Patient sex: F
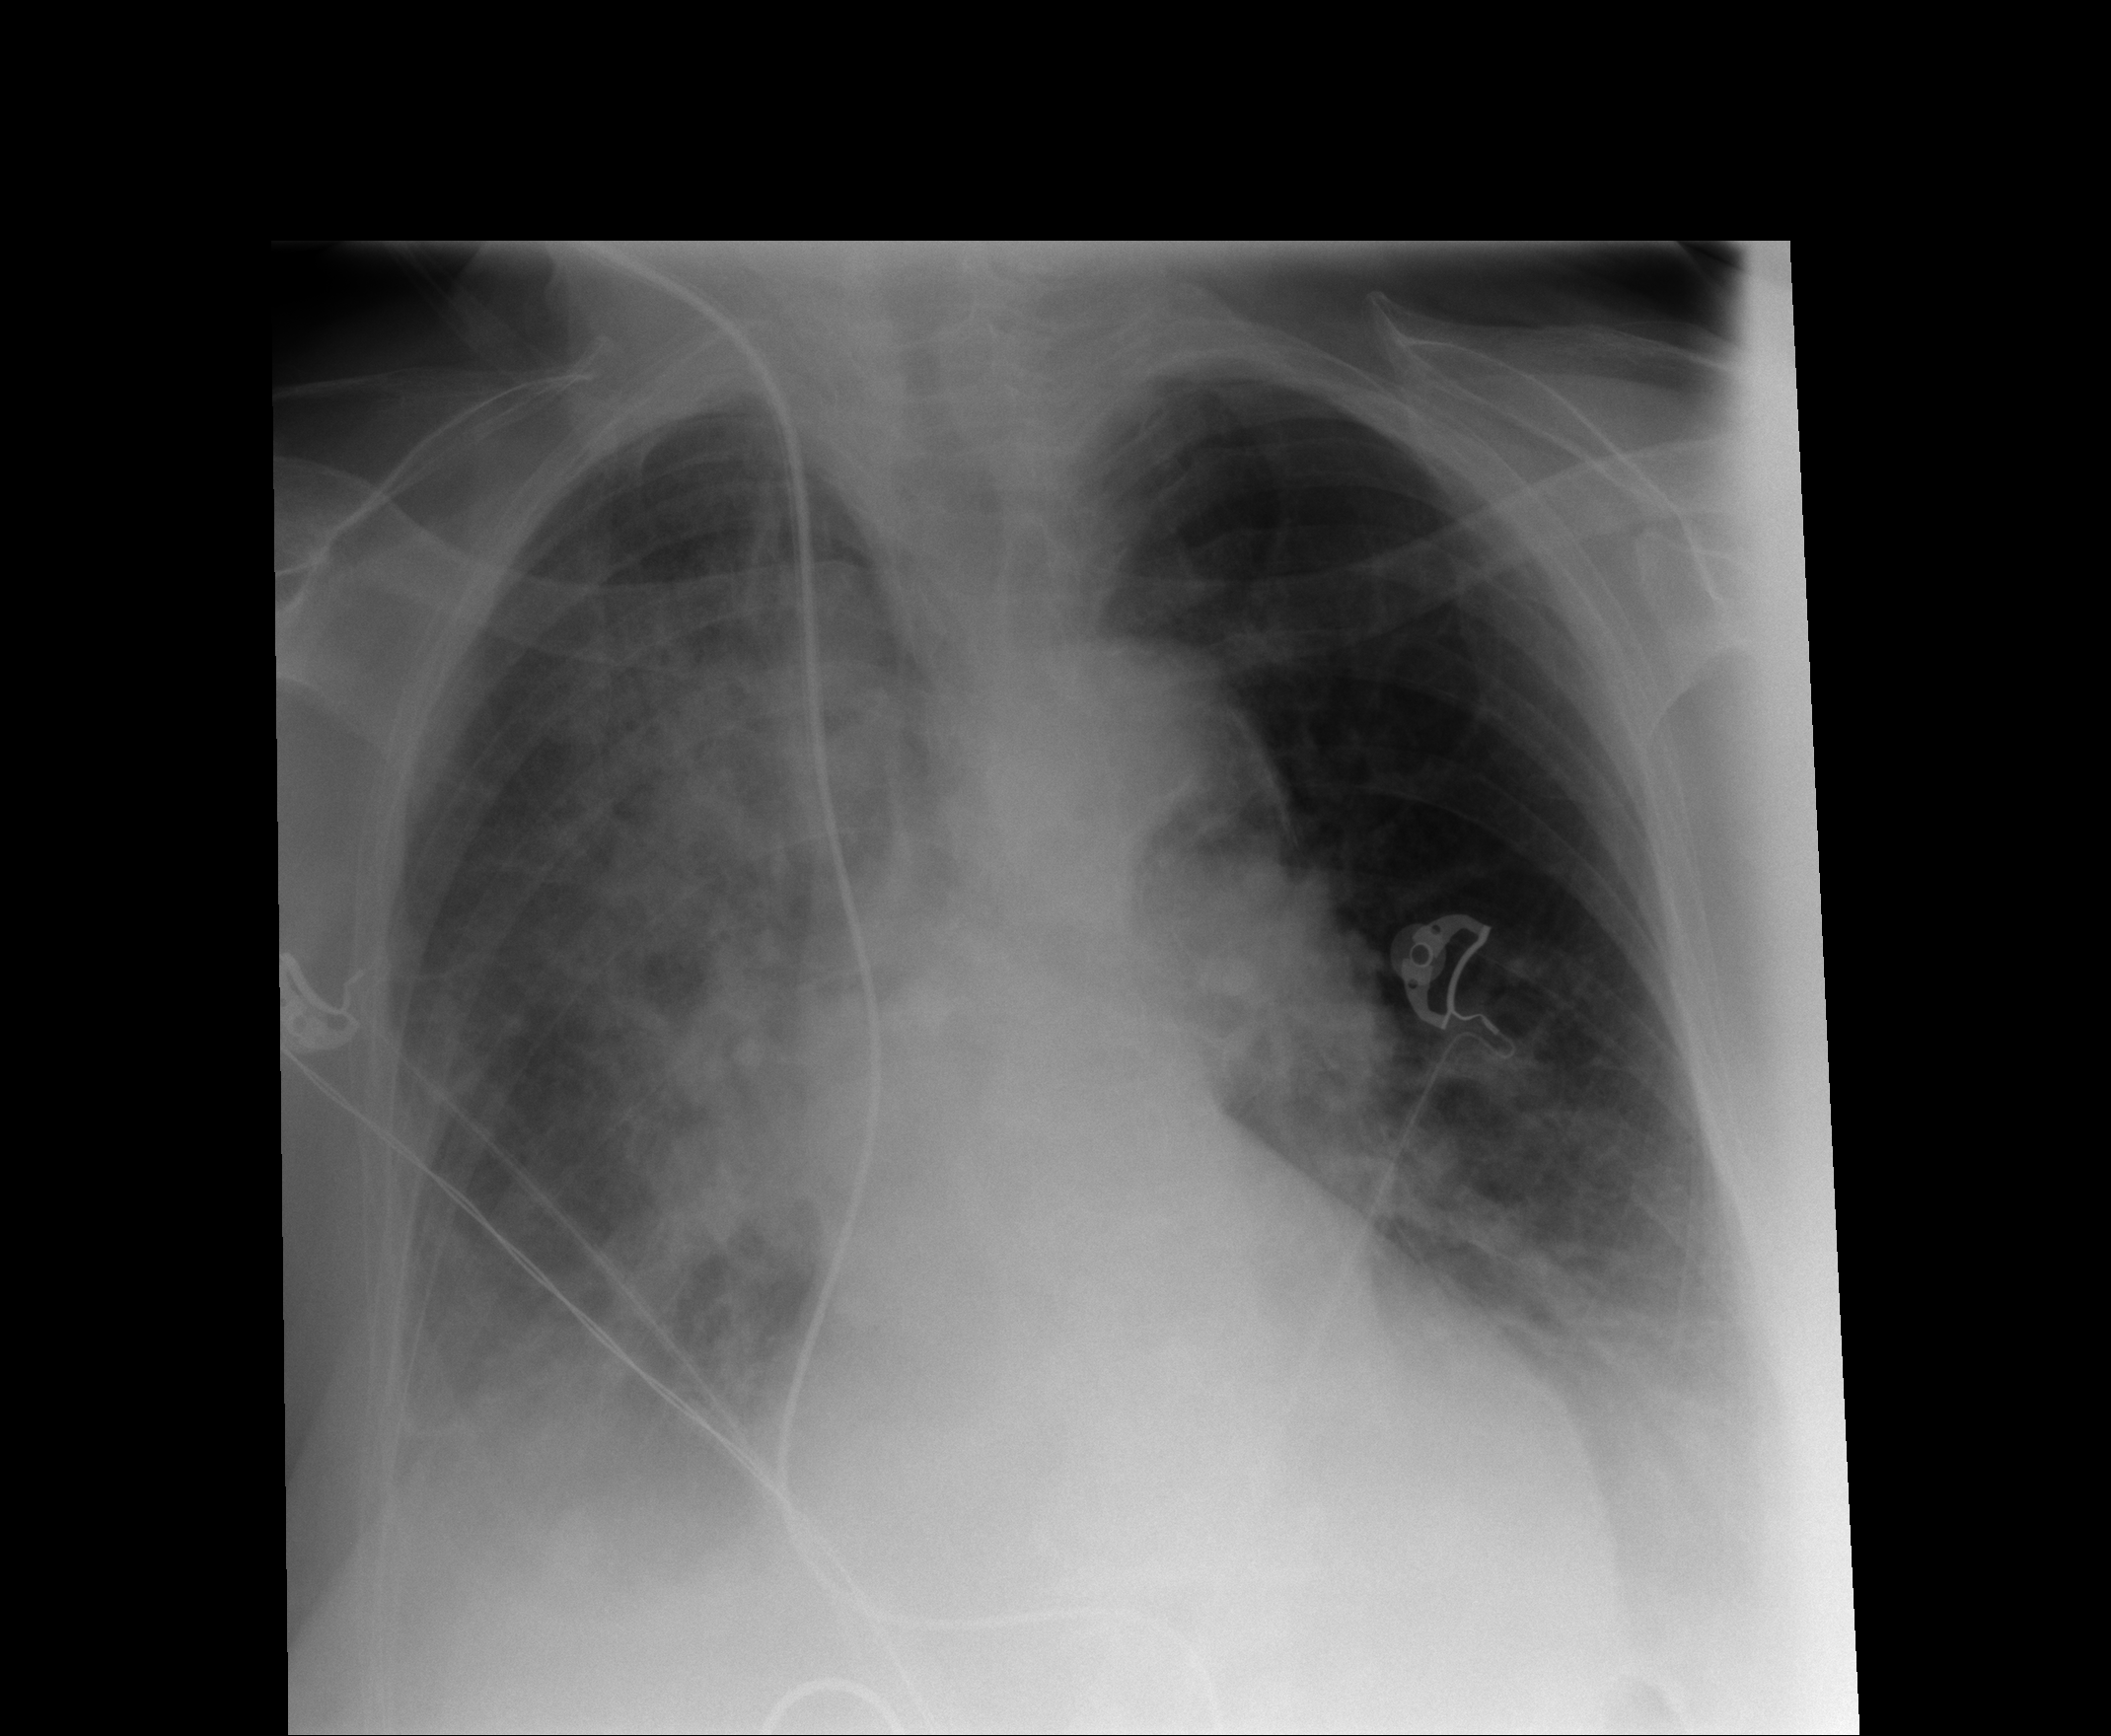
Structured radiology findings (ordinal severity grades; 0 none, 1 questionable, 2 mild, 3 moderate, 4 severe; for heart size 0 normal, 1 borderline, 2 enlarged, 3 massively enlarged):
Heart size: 0
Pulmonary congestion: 2
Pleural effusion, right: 2
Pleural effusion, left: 2
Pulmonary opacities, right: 3
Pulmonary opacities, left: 0
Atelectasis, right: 2
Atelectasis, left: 2